Question: In a Plone's File content type, which property stores the file's original filename?
I'm using plone.jsonapi.routes to upload files to a plone instance. I can set the 'id' ant the 'title' but I can't set the associated file's filename.
For example, when I upload a file to Plone in the regular way, I can set its 'id' and 'title', but additionally to that, the original file name is stored somewhere. You can see it here:
'objects-essay.pdf - PDF document' indicates the name the original file has.
But when I upload it with plone.jsonapi.routes that field is empty. So, I'm trying to figure it out which property stores the name to pass it to the api or to set it by hand.
Thanks.
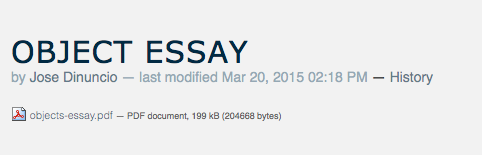
Answer: IIRC, all Archetypes-based content types have a <URL> that you can use to do this.
On Dexterity-based content types file's content is stored in blobs in the ZODB (instances of <URL> and there's a parameter named 'filename' that you can use to set it.
You can see an example of the later in <URL>.